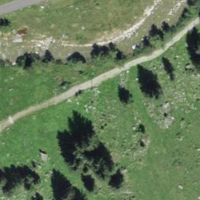
EUNIS habitat code: 23
Species observed at this site:
Urtica dioica
Cirsium palustre